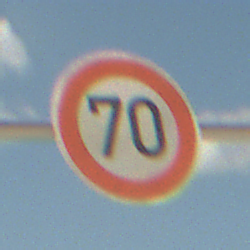
Verkehrszeichen: Geschwindigkeit70
Umgebung: Outdoor, Beach
Tageszeit: Midday
Wetter: PartlyCloudy
Licht: Natural
Jahreszeit: NotSpecified
Kontrast: HighContrast